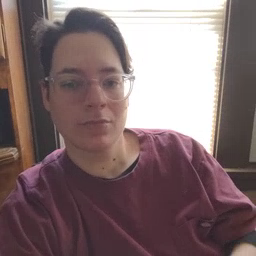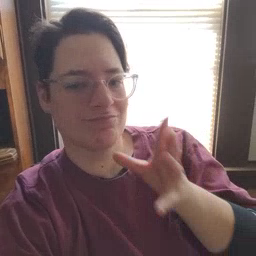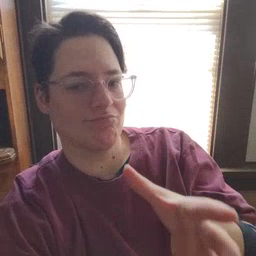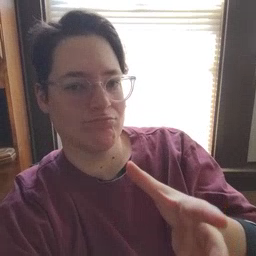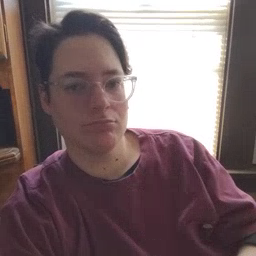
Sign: hate